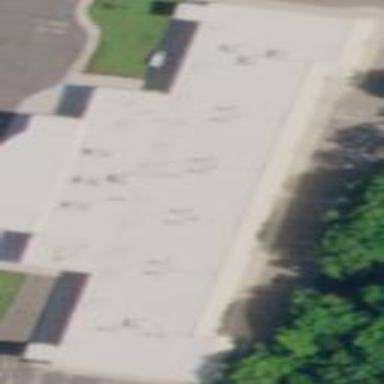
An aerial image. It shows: Cinema building.